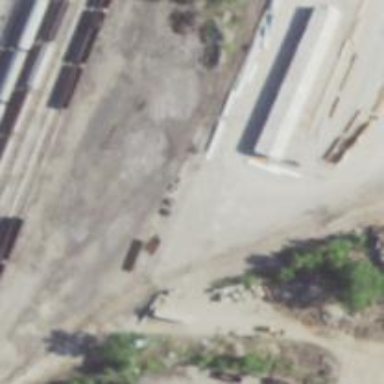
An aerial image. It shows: Abandoned spur railway.